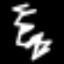
Label: squiggle